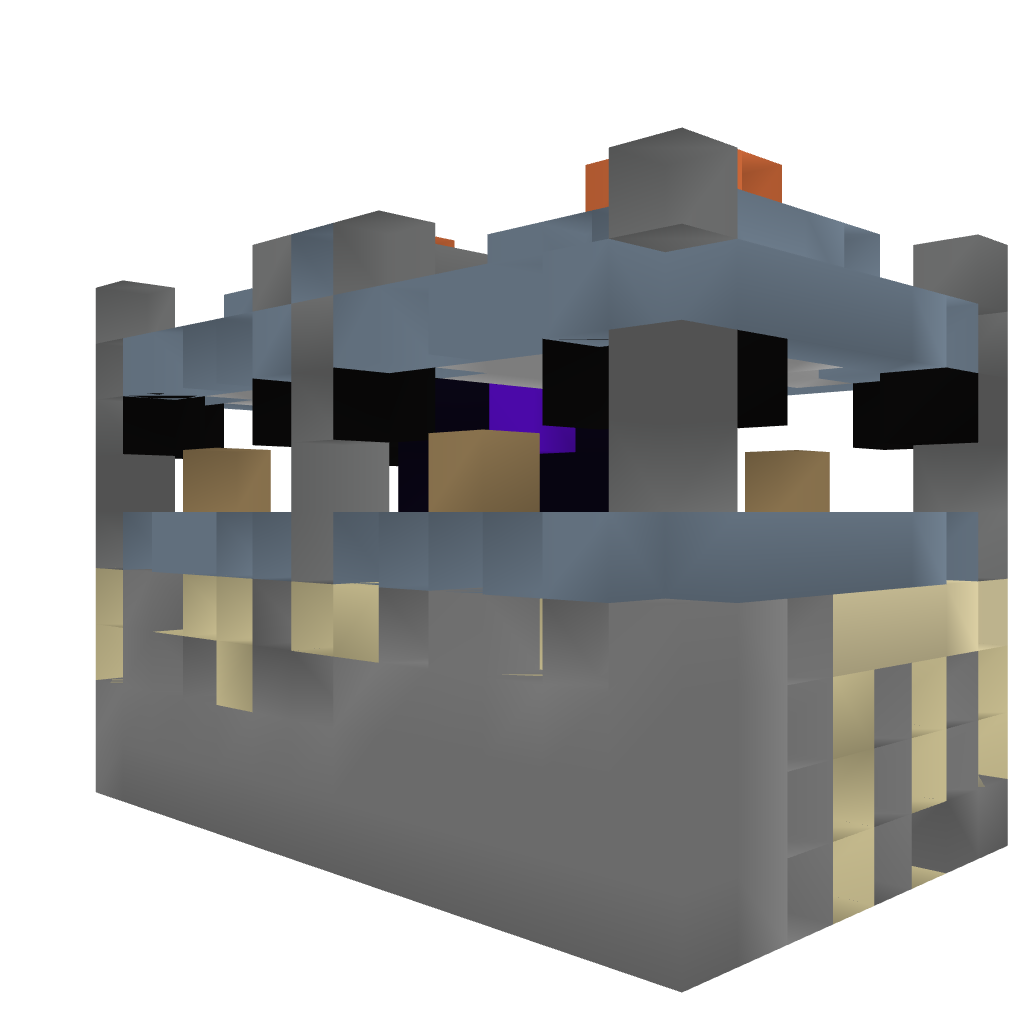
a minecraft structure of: Brick-Locked Nether Portal